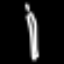
Label: pencil